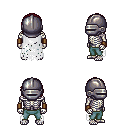
a pixel art fantasy rpg character, male body template, skeleton, white tattered cape, teal pants, brunette bangs hairstyle, metal helm, leather bracers, four views (front, back, left, right), 2x2 character sprite sheet, small pixel art, hard edges, no anti-aliasing